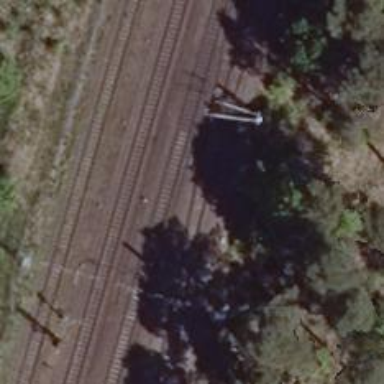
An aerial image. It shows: Railway switch with the turnout pointing to the right.